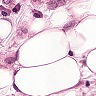
Metastatic tissue present: yes